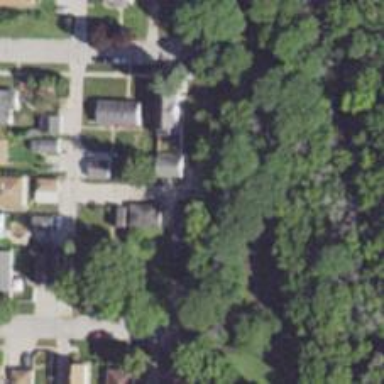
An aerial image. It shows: Alley classified as service road.